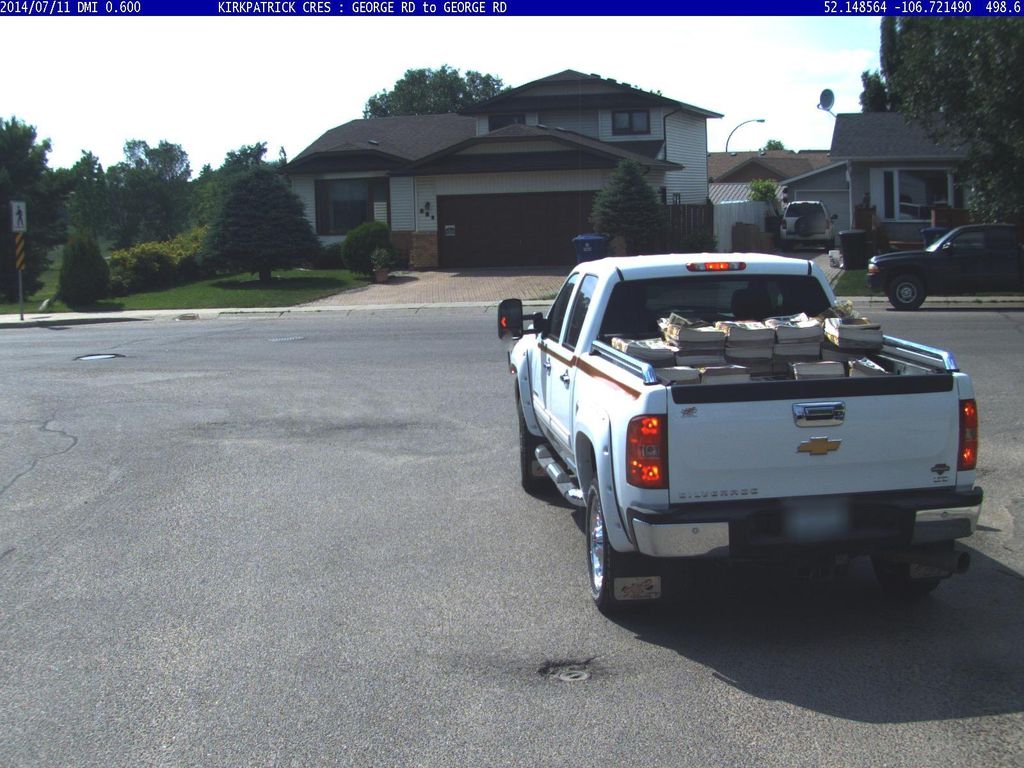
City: saskatoon